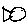
Label: fish